Question: I am attempting to access a mssql 2005 database using Microsoft's supplied sqlsrv drivers. I have tried every driver version from 3.1 to 2.0, installing a different version of XAMPP with different versions of PHP installed.
-
> This extension requires the Microsoft SQL Server 2012 Native Client.
Access the following URL to download the Microsoft SQL Server 2012
Native Client ODBC driver for x86
-
> This extension requires either the Microsoft SQL Server 2008 Native
Client (SP1 or later) or the Microsoft SQL Server 2008 R2 Native
Client ODBC Driver to communicate with SQL Server. Neither of those
ODBC Drivers are currently installed. Access the following URL to
download the Microsoft SQL Server 2008 R2 Native Client ODBC driver
for x86:
-
> Php drivers are unrecognized and do not appear in phpinfo().
I am under the impression the extension should <URL> ALL EDITIONS of SQL Server 2005 and greater...
I installed both the SQL Server 2012 Native Client and the SQL Server 2008 Native Client (SP3).
According to <URL> article I can test the ODBC connectivity to a SQL Server.
Entering odbcping at a command prompt returns:
> 'odbcping' is not recognized as an internal or external command....
I checked the ODBC Data Source Administrator and found the ODBC Driver 11 for SQL Server is listed in the drivers tab.

Any assistance as to what I may be missing?
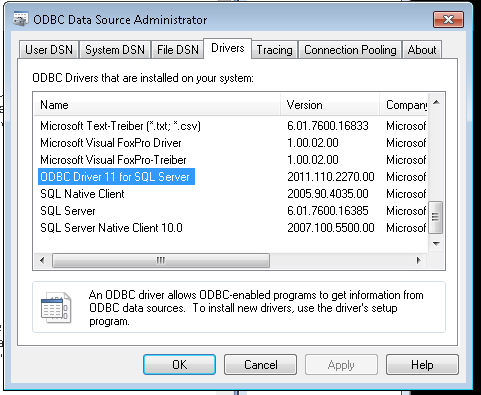
Answer: You are mixing up two things: ODBC and PHP drivers for MS SQL Server 2005.
- -
I also struggled few hours with setting up PHP connection to MS SQL Server 2003, 2005, 2008 with Studio Express. I used driver installed via SQLDRV drivers provided by Microsoft. Installing PHP drivers was easy part. Once you see in phpinfo(), you are done with PHP driver. Difficult is second part - setting up properly MSSQL environment to allow PHP for connection. I did following steps:
- - - - - - -
Then it worked, but definitely it was not easy setup. G'd luck.